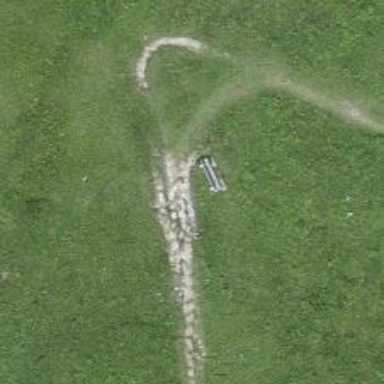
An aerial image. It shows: Bench.